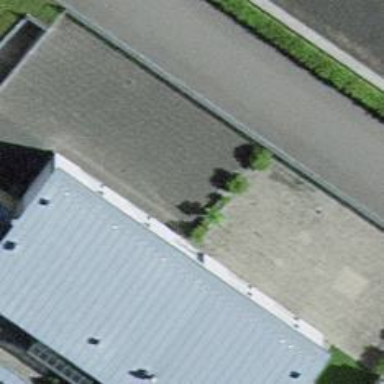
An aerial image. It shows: Group of garages.